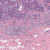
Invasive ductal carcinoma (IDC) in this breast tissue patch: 1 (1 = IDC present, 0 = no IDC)